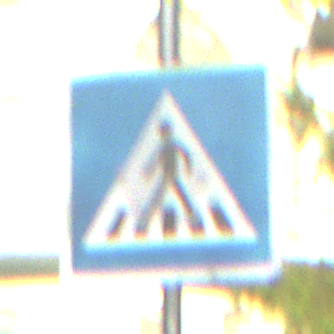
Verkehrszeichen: FussgaengerueberwegRechts
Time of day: SunriseSunset
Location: Outdoor (Suburban)
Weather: PartlyCloudy
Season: NotSpecified
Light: Natural